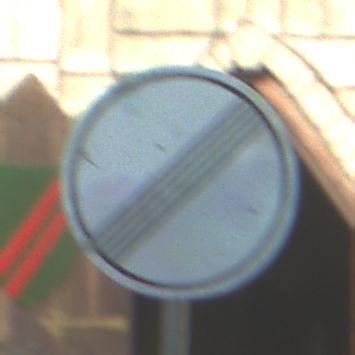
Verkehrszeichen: EndeSaemtlicherBegrenzungen
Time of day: MorningAfternoon
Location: Outdoor (Urban)
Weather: PartlyCloudy
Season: NotSpecified
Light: Natural